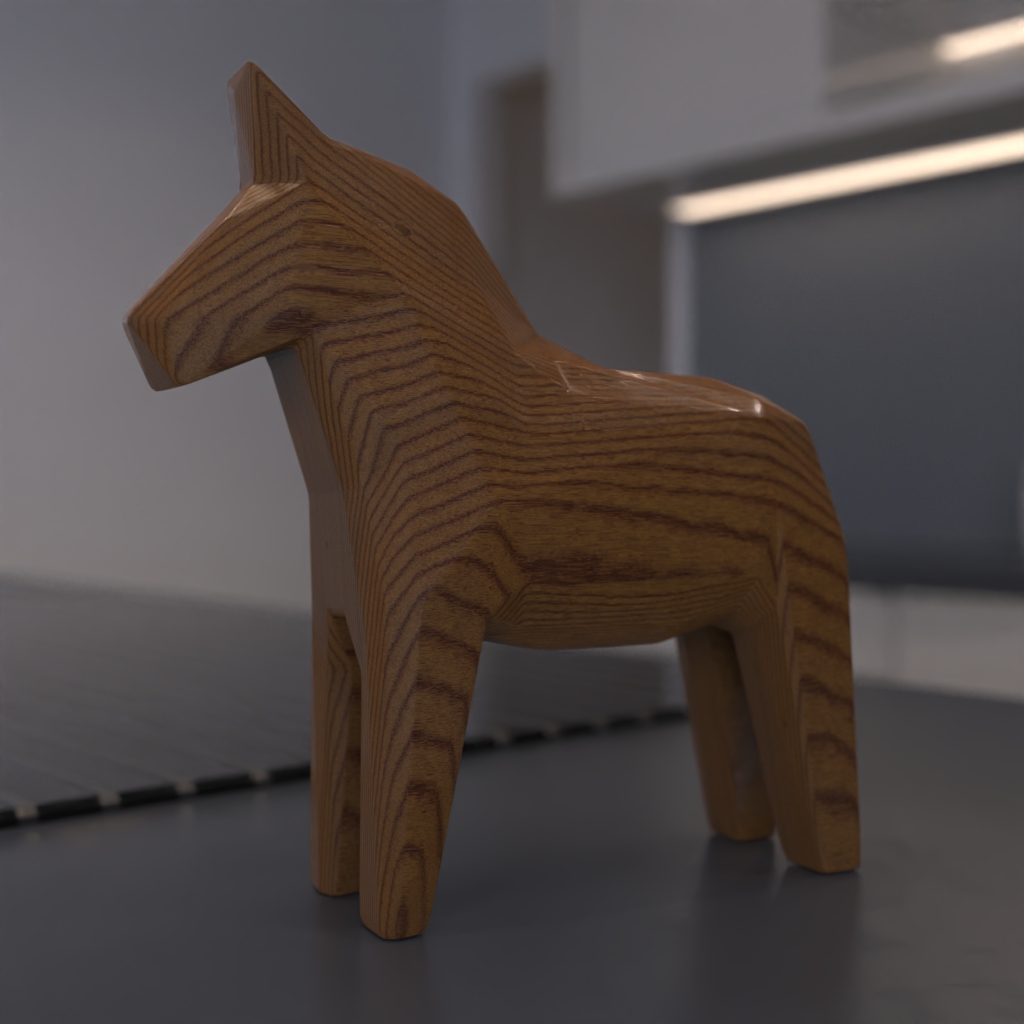
A high quality rendering of a dalahest_oak dalecarlian horse figurine made of varnished dark oak standing on a dark kitchen counter in an dark kitchen counter,long shot from the left, 50 mm, f 5.6